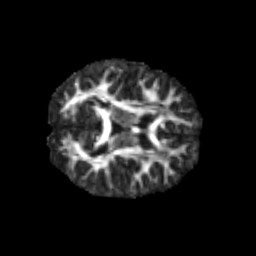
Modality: FA
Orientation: axial
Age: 8
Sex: male
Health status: healthy